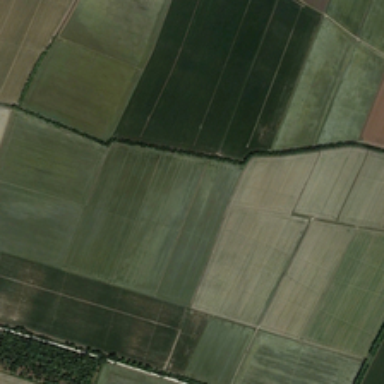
The land is a large green farmland .